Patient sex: M
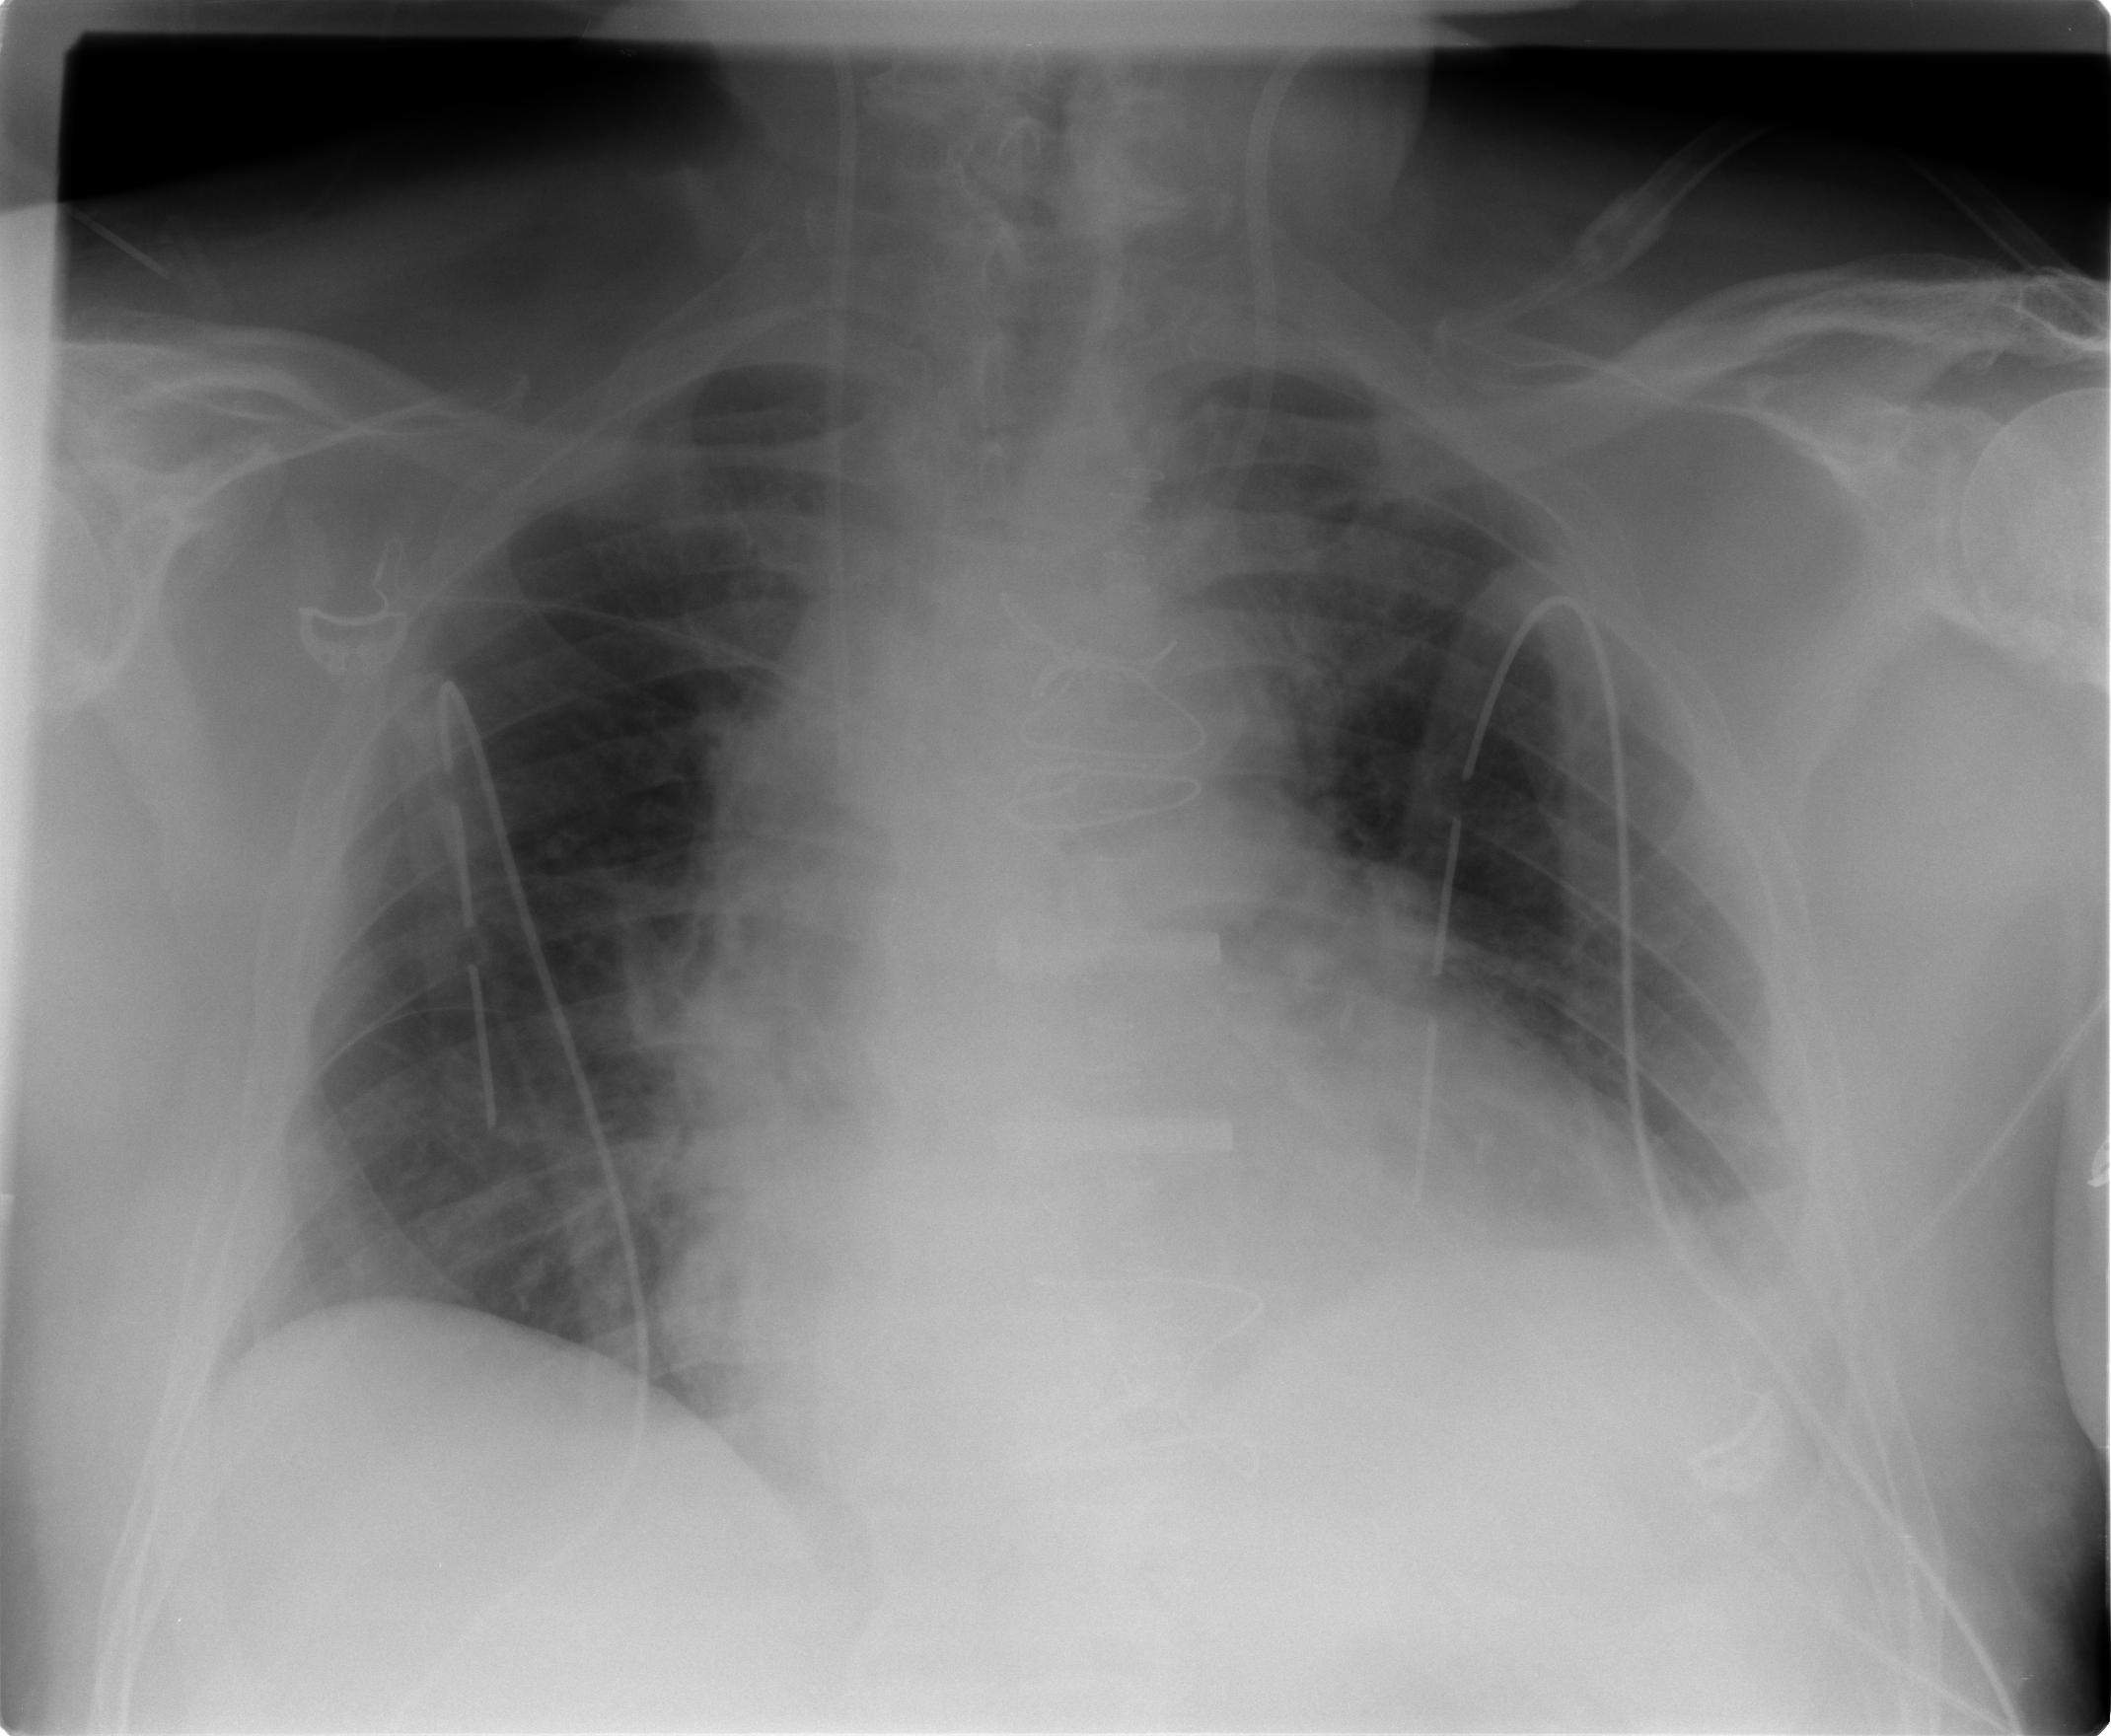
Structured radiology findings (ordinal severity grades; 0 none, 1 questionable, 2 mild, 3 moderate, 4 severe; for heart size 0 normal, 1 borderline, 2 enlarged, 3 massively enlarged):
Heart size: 2
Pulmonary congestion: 2
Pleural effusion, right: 1
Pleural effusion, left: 2
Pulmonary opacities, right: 0
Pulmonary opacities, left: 0
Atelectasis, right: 2
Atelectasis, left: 2